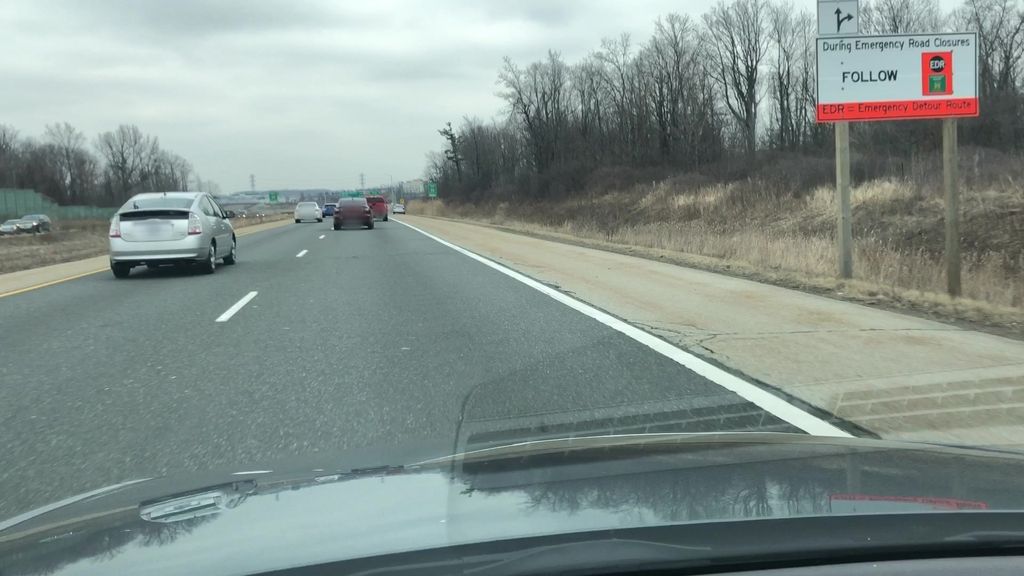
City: hamilton